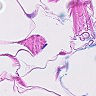
Metastatic tissue present: no